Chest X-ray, AP view. Patient: 58 years old, sex F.
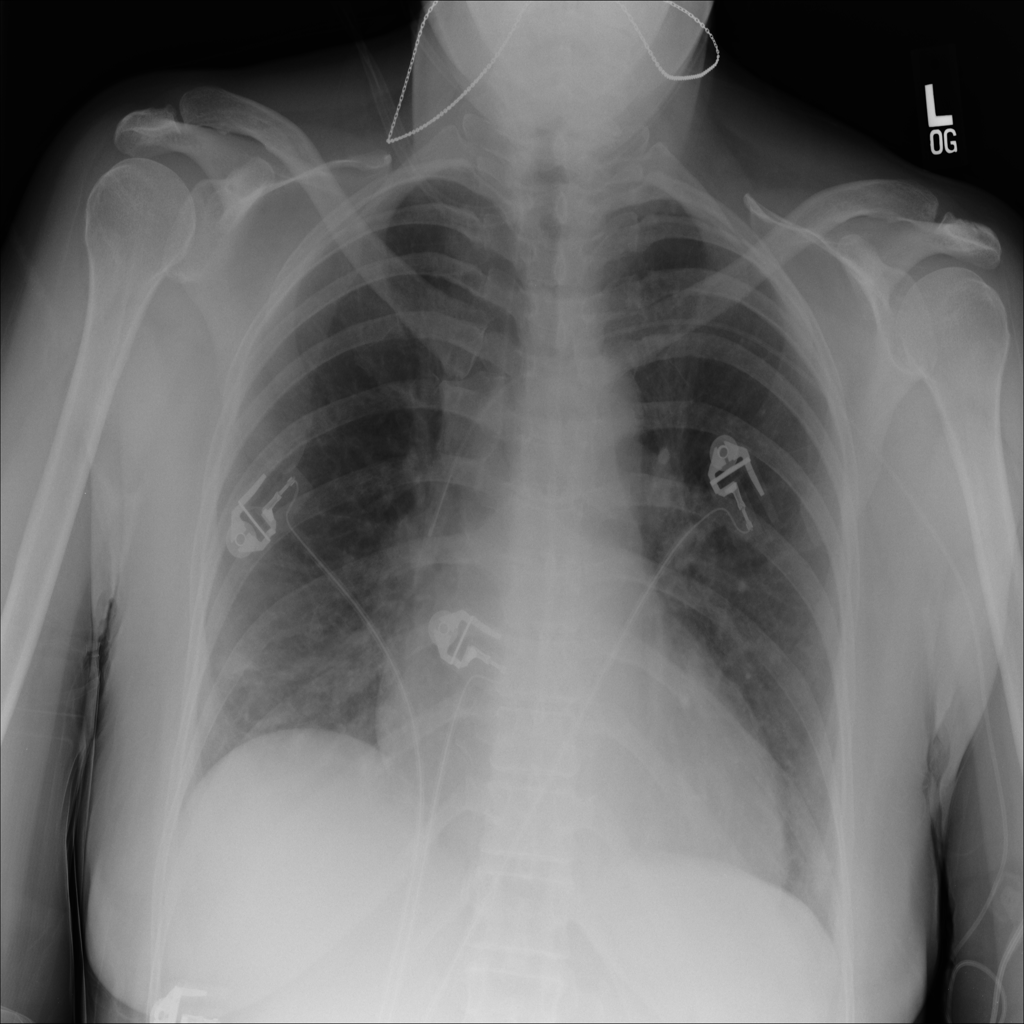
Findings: No Finding